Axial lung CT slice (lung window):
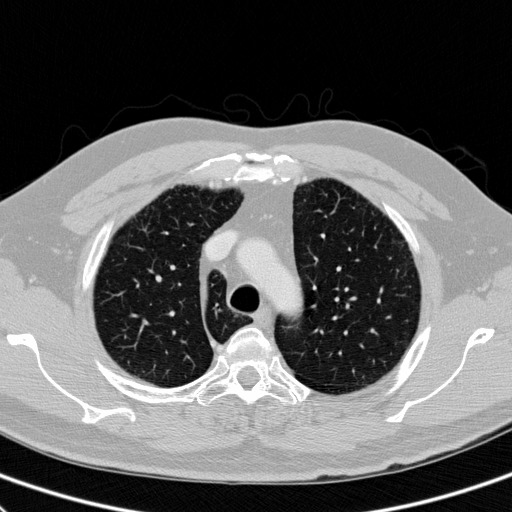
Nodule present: no